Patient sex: M
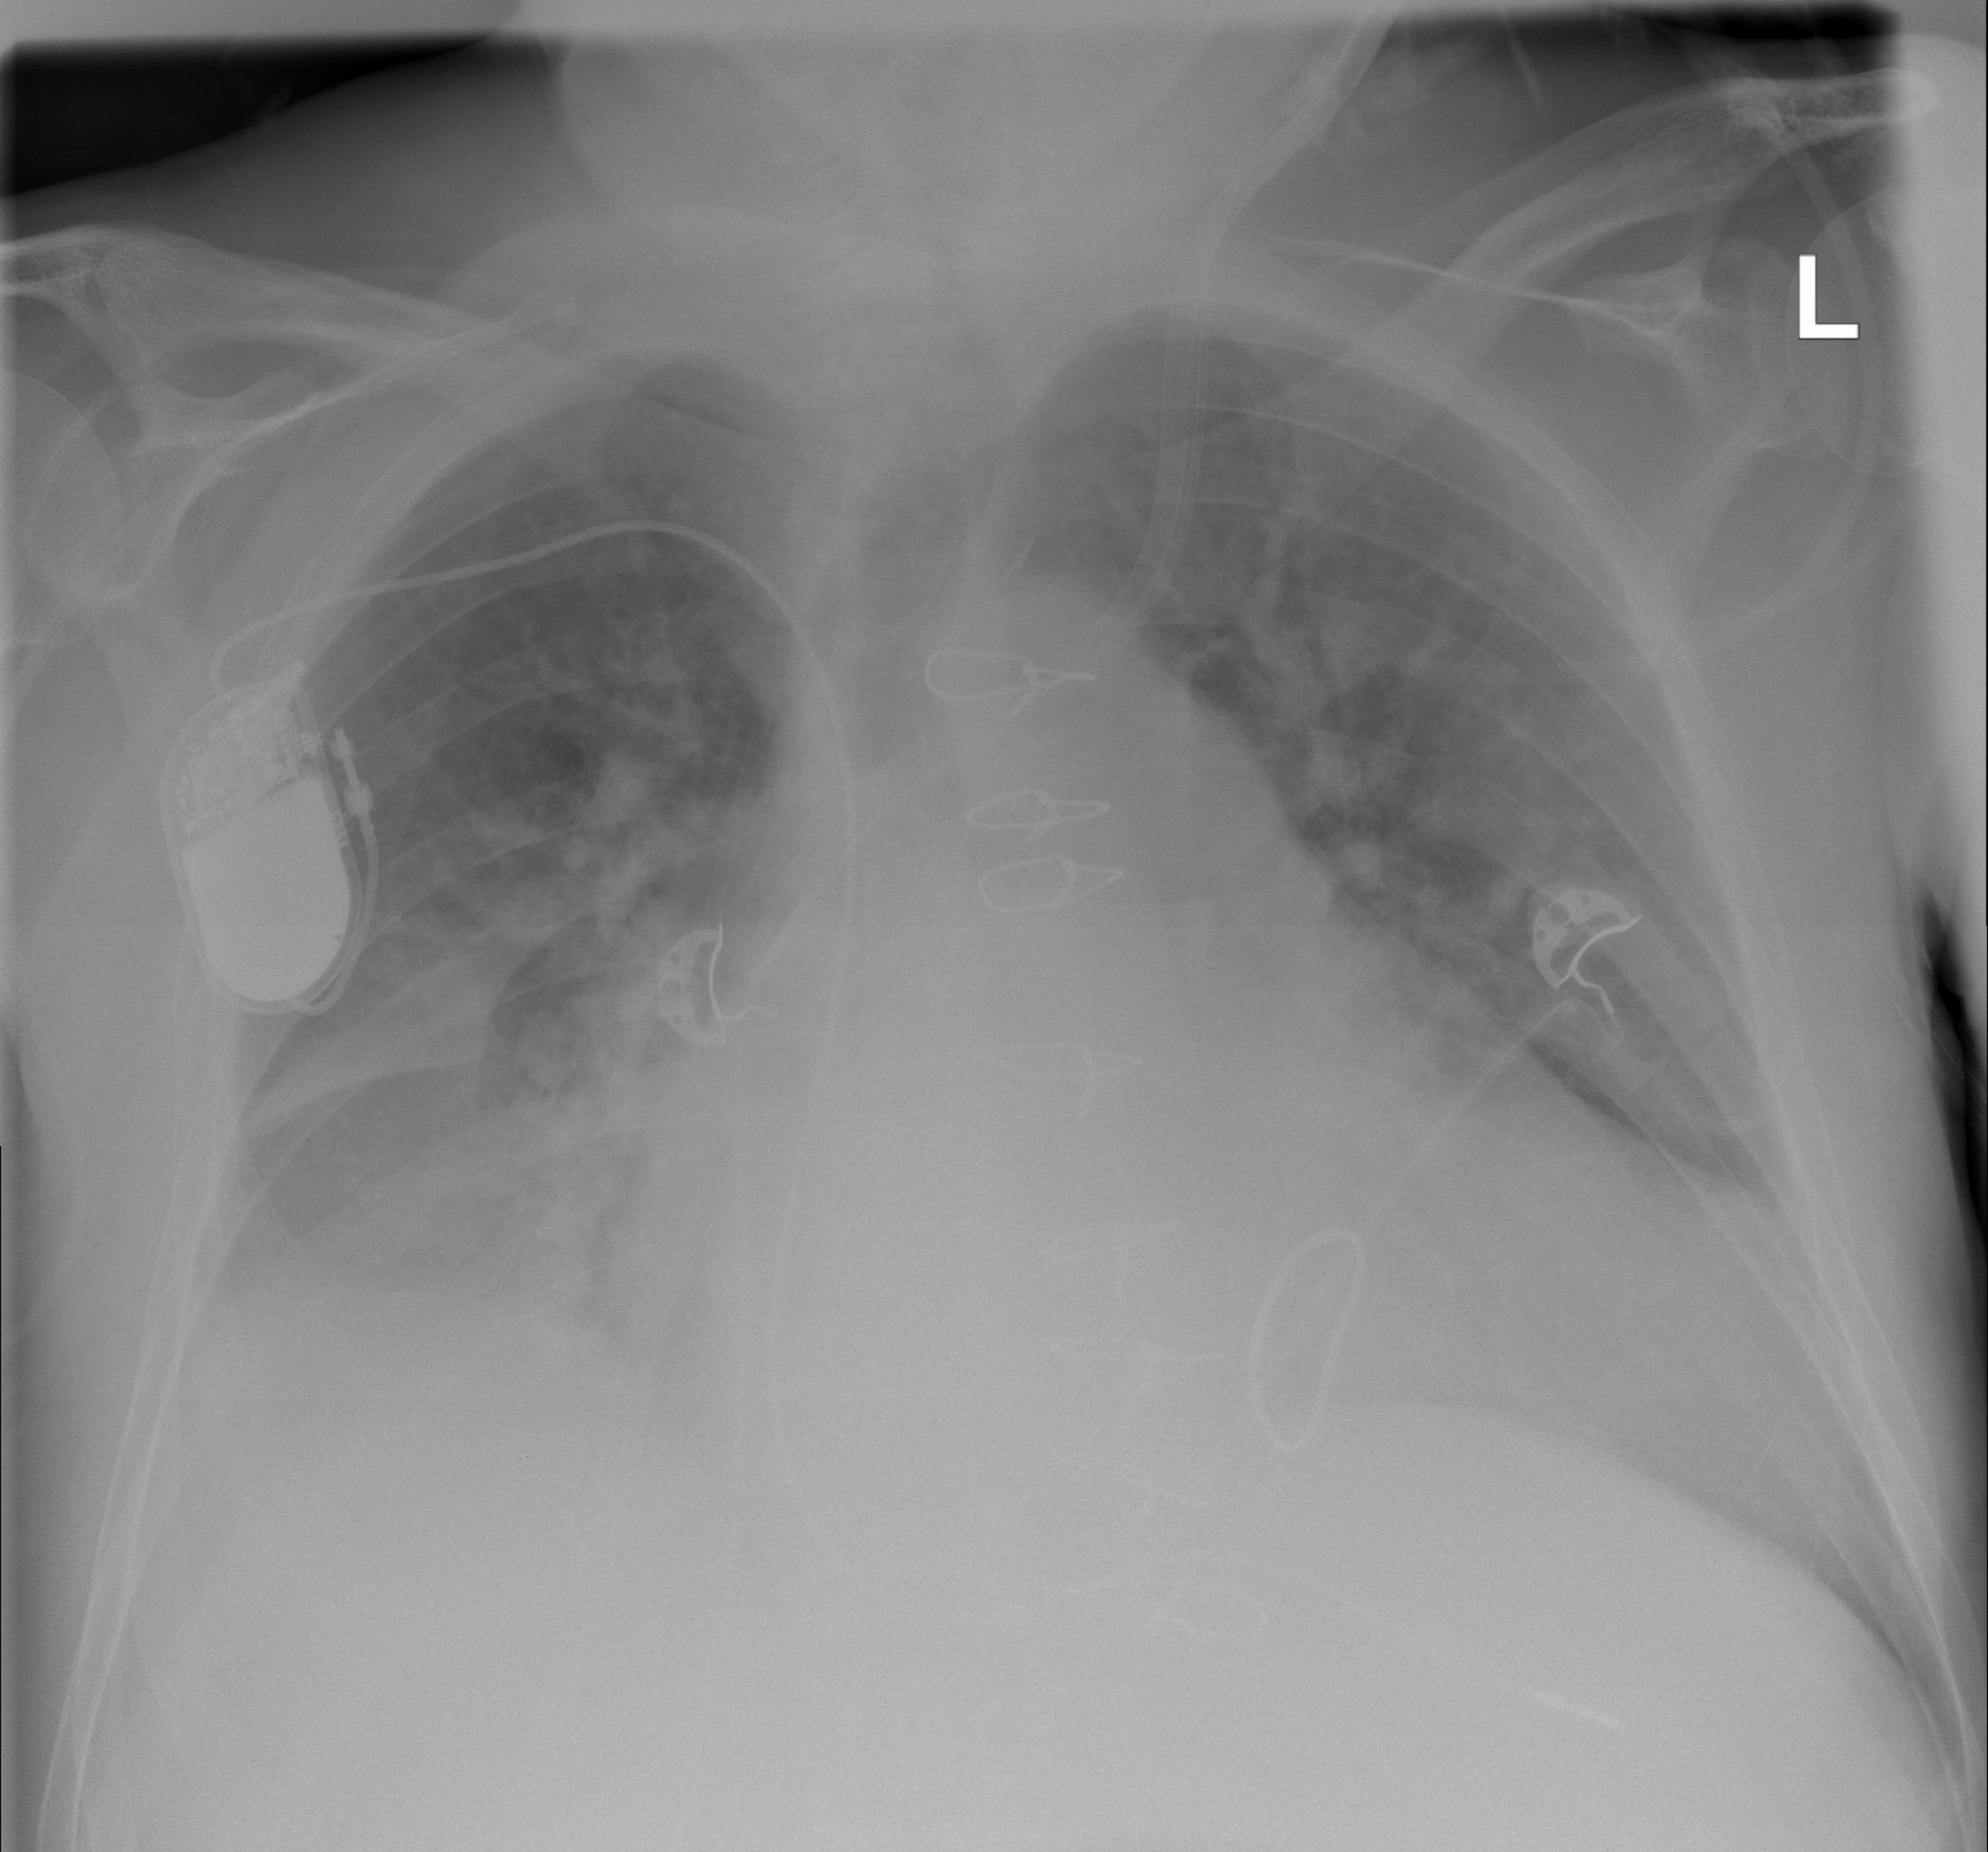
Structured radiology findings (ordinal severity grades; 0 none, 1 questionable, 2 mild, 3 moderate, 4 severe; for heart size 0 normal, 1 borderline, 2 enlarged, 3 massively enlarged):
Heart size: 3
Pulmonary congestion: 2
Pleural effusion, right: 2
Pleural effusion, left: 0
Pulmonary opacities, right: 3
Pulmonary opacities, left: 2
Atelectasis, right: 2
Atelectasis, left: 0